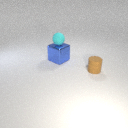
large blue metal cube behind small brown rubber cylinder